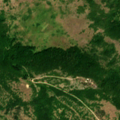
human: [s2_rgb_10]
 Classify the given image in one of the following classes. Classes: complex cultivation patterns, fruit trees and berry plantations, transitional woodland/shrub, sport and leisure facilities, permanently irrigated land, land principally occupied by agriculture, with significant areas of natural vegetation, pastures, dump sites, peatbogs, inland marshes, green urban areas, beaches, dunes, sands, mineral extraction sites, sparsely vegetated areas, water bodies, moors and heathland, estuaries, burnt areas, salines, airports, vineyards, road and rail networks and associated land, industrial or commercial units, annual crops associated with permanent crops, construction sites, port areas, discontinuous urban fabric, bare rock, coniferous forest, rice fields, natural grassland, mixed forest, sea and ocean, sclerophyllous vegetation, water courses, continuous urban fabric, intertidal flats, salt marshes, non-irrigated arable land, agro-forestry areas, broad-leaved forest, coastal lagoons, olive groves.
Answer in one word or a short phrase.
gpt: complex cultivation patterns, broad-leaved forest, natural grassland, transitional woodland/shrub